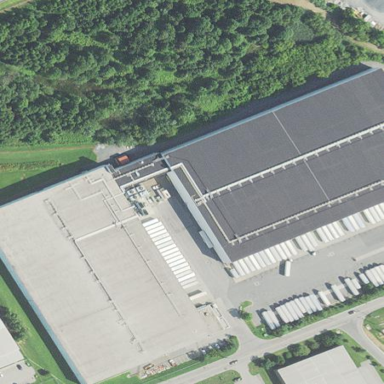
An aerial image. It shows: Warehouse building.